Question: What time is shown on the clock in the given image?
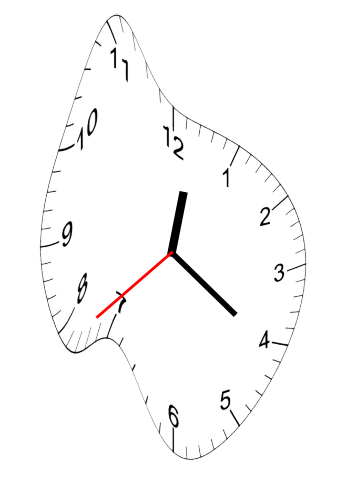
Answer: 12:20:38